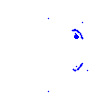
Particle: pion